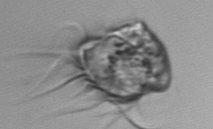
Label: Leegaardiella_ovalis